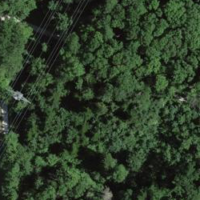
EUNIS habitat code: 41
Species observed at this site:
Fagus sylvatica